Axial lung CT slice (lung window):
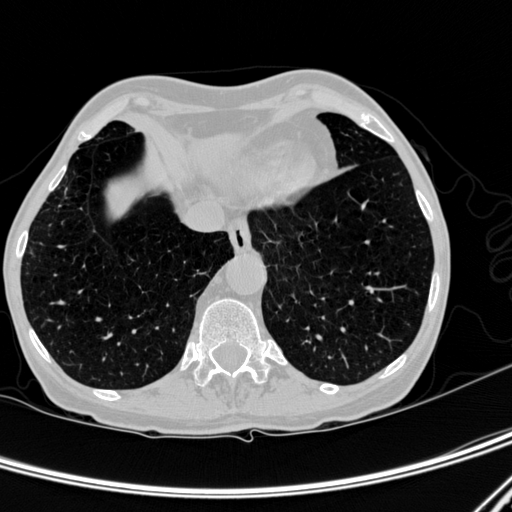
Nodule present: no